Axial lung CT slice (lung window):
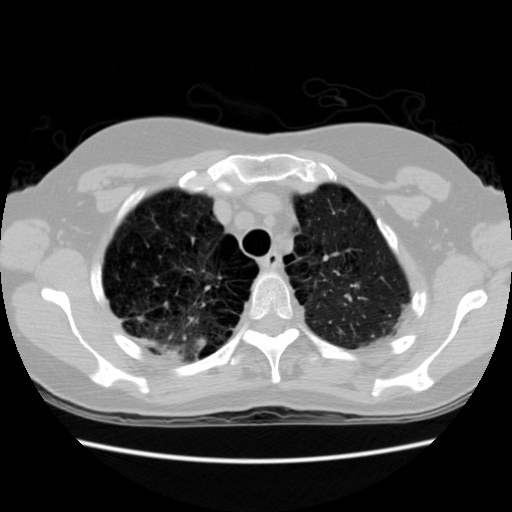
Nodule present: no